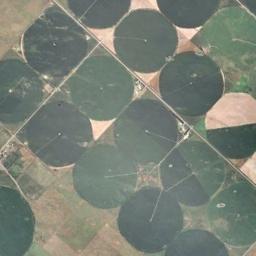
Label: circular_farmland